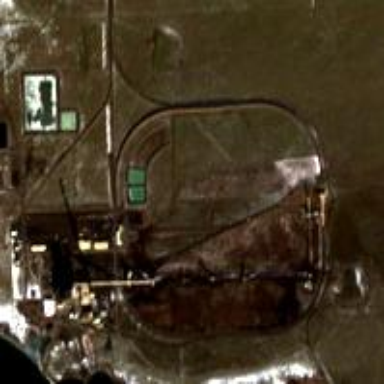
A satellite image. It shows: Industrial area with coal as the source for the plant.